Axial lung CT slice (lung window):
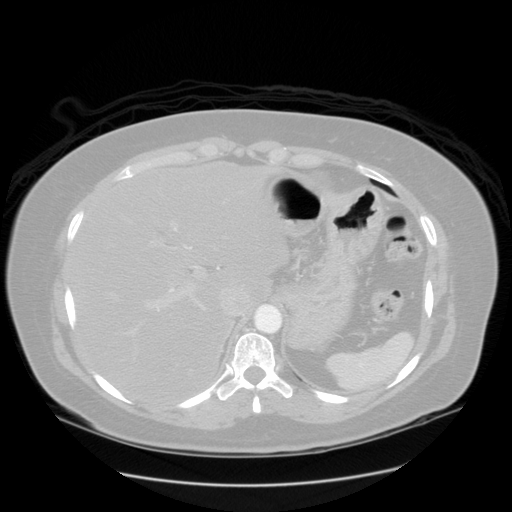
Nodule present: no